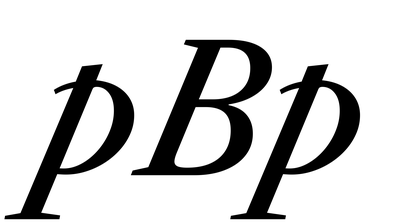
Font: LibreCaslonText-Italic_Medium_Italic